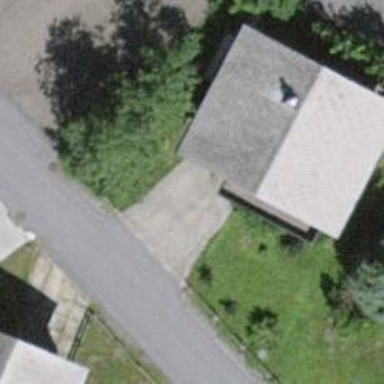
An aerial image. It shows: Driveway made of paving stones.